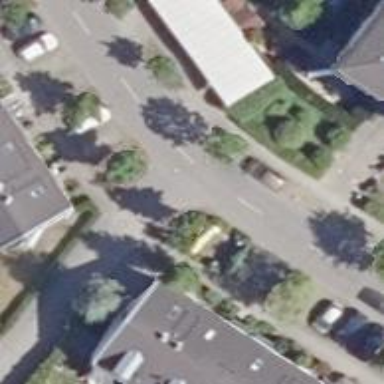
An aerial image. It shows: Asphalt road designated as living street.